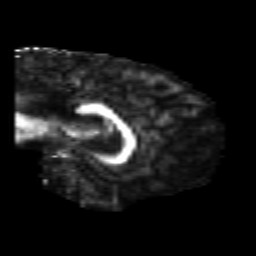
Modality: FA
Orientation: sagittal
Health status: healthy
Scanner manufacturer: siemens
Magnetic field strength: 3 T
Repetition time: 10 s
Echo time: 0.092 s